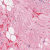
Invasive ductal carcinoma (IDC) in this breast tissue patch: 0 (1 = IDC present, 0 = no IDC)